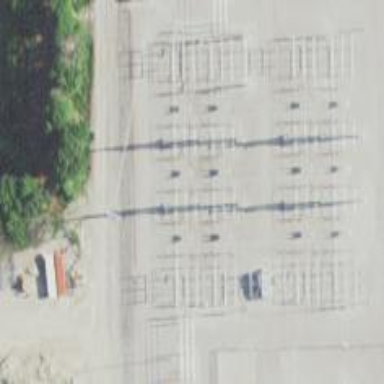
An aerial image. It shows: Power substation dedicated to generation.